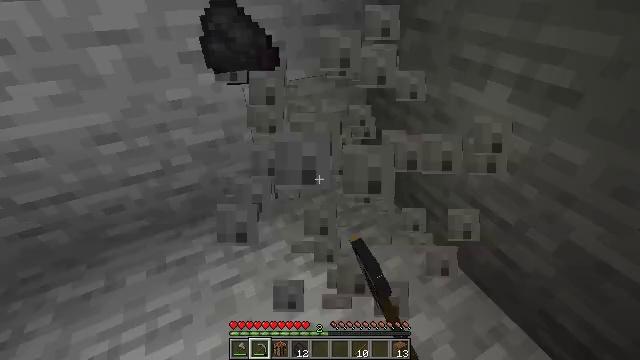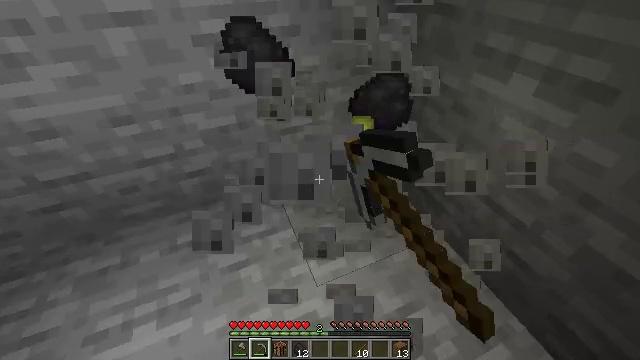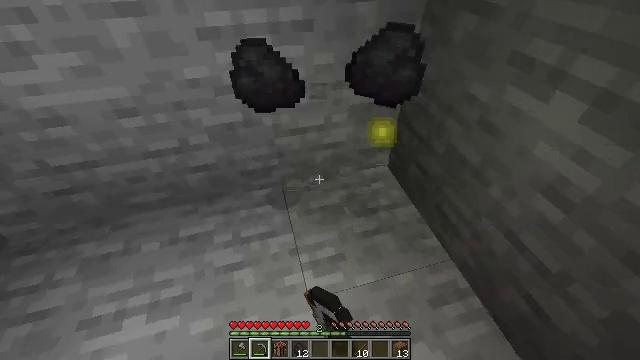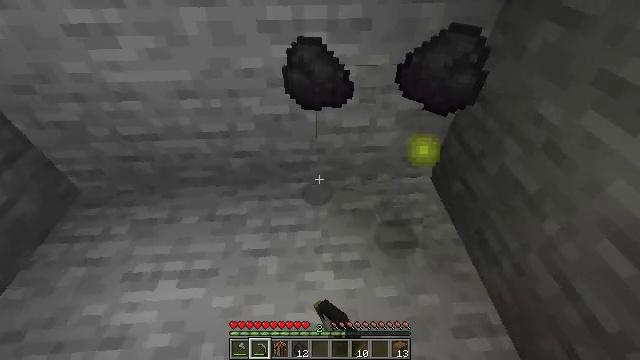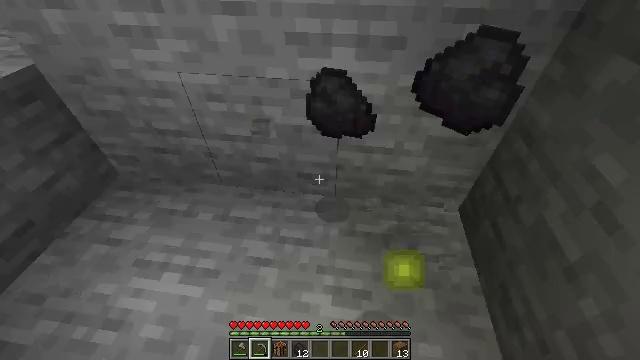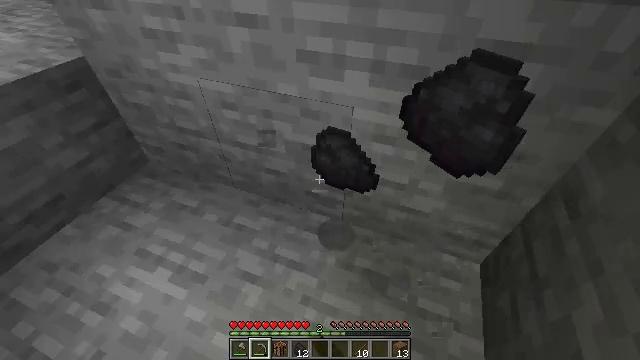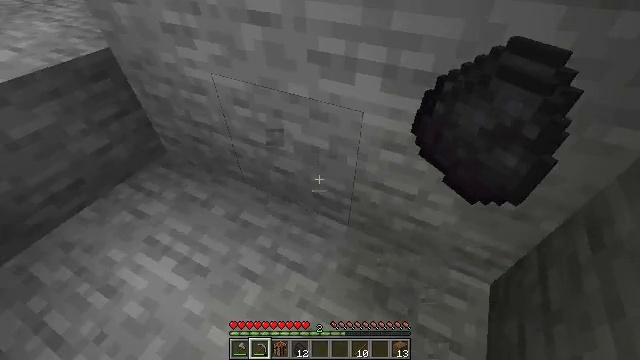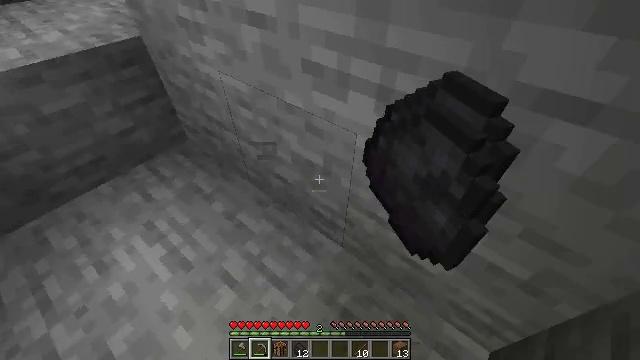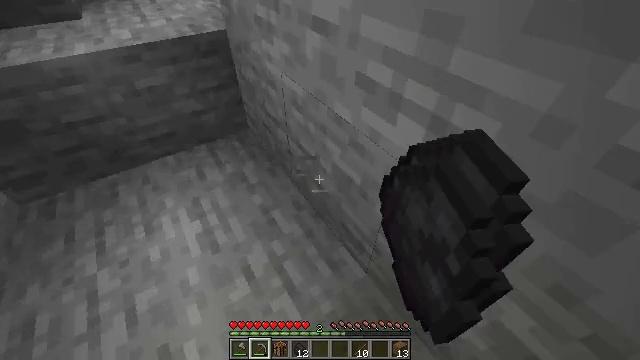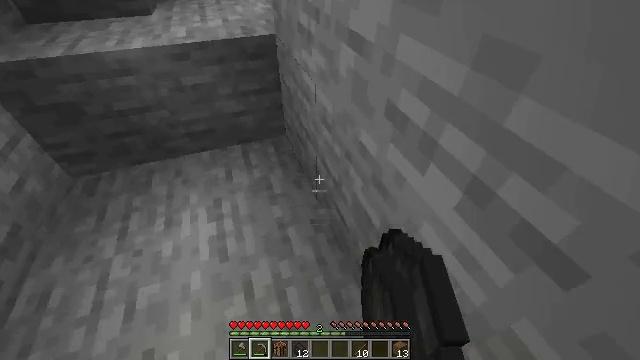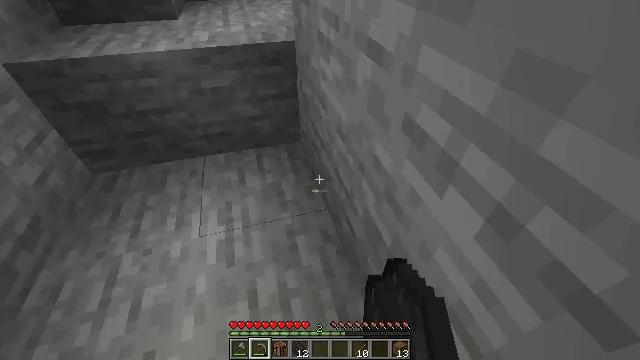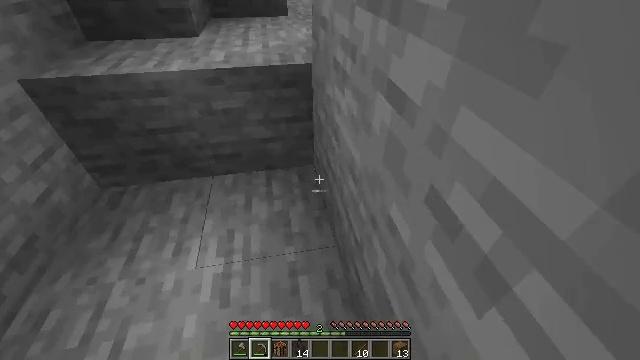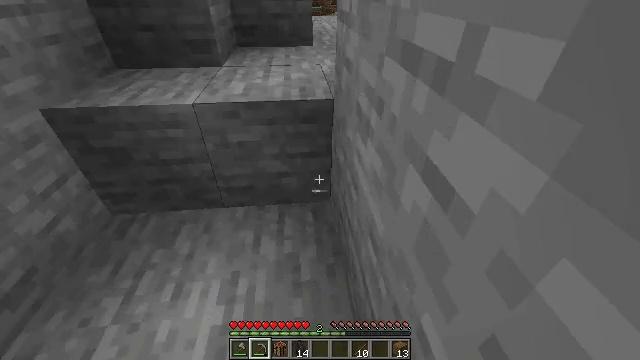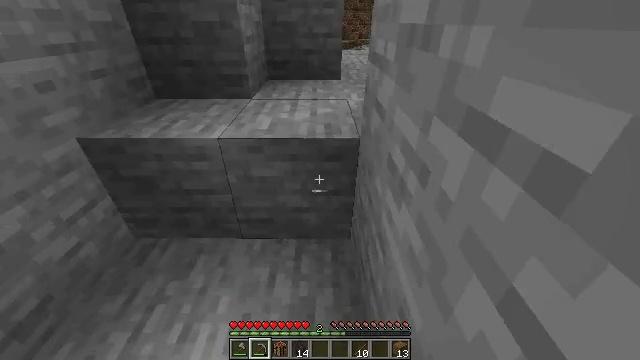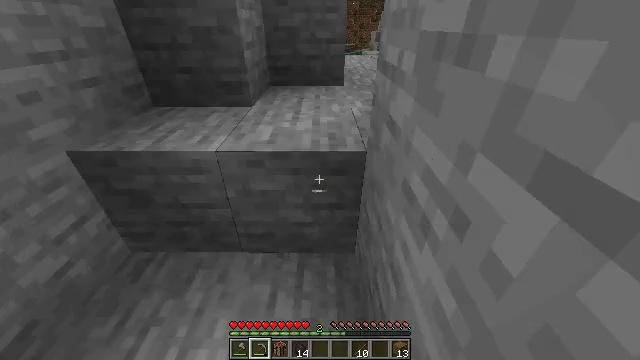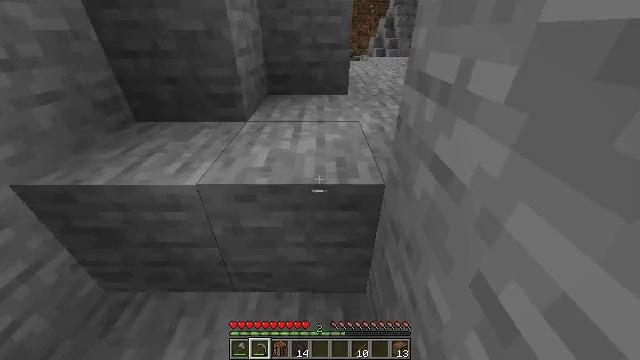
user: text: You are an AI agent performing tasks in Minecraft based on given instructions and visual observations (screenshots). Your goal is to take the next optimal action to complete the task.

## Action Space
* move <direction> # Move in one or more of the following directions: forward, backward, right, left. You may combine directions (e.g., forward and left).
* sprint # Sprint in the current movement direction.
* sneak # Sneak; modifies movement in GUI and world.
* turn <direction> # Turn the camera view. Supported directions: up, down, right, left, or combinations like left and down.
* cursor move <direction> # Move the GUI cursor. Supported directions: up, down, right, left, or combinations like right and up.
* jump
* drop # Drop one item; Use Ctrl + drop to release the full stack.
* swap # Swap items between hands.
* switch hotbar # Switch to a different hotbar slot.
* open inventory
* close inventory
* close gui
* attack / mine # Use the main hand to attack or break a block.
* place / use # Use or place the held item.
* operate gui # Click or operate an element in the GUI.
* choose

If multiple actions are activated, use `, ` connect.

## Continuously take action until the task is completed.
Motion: motion action
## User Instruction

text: Turn raw porkchop into a cooked porkchop using a furnace.
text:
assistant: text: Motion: move forward and move right, turn left and down, attack / mine
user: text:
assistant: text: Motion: move forward and move right, turn left and down, attack / mine
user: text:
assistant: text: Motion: move forward and move right, turn left, attack / mine
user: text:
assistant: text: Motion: move forward and move right, turn left, attack / mine
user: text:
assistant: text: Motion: move forward and move right, turn left
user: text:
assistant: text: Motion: move forward and move right, turn left
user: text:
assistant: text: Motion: move forward and move right, turn left
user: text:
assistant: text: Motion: move forward, turn left
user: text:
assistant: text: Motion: move forward, turn left
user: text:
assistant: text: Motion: move forward, turn left and up
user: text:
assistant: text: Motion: move forward, turn left and up
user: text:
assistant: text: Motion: move forward, sprint, turn left and up
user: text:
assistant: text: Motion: move forward, sprint, turn left and up
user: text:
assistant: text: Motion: move forward, sprint
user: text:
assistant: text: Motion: move forward, sprint
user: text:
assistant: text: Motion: move forward, sprint, turn right and up
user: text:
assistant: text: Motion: move forward, sprint, turn right and up, jump
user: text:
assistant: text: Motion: move forward, sprint, turn right and up, jump
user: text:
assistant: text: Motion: move forward, sprint, turn right and up, jump
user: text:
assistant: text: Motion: move forward, sprint, turn right and up, jump
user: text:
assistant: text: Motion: move forward, sprint, turn right
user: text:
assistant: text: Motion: move forward, sprint, turn right
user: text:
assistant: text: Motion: move forward, sprint, turn right
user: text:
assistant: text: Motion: move forward, sprint, turn right
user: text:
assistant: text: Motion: move forward, sprint, turn right
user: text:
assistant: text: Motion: move forward, sprint, turn right
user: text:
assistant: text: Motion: move forward, sprint, turn right
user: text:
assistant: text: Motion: move forward, sprint, turn right
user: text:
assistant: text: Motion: move forward, sprint, turn right, jump
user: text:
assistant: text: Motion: move forward, sprint, turn right and up, jump